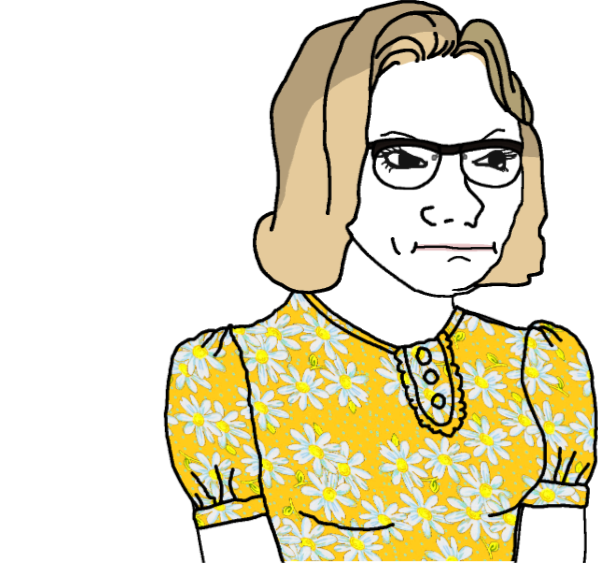
Label: 5_Trad_Wife